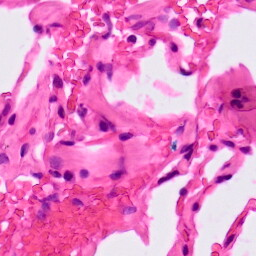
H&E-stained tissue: Lung